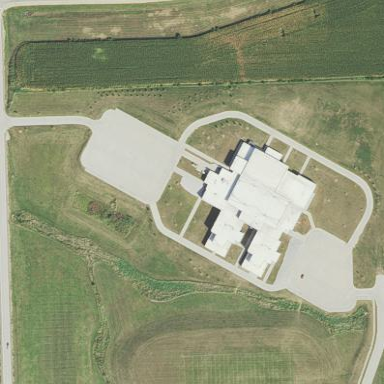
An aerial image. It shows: School.